Question: I recently came across some behaviour that I simply could not and cannot explain, related to Delphi interface variables.
Essentially, it boils down to an implicit interface variable that the compiler generates in the 'Broadcast' method.
At the end statement that terminates the method, the epilogue code contains two calls to 'IntfClear'. One of which I can explain, it corresponds to the 'Listener' local variable. The other one I cannot explain and it takes you to 'TComponent._Release' (Debug DCUs) after the object instance has been destroyed. It doesn't result in an AV, but that's just lucky, and with full FastMM debug a post-destruction instance access is reported.
Here's the code:
'''
program UnexpectedImplicitInterfaceVariable;
{$APPTYPE CONSOLE}
uses
SysUtils, Classes;
type
IListener = interface
['{6D905909-98F6-442A-974F-9BF5D381108E}']
procedure HandleMessage(Msg: Integer);
end;
TListener = class(TComponent, IListener)
//TComponent._AddRef and TComponent_Release return -1
private
procedure HandleMessage(Msg: Integer);
end;
{ TListener }
procedure TListener.HandleMessage(Msg: Integer);
begin
end;
type
TBroadcaster = class
private
FListeners: IInterfaceList;
FListener: TListener;
public
constructor Create;
procedure Broadcast(Msg: Integer);
end;
constructor TBroadcaster.Create;
begin
inherited;
FListeners := TInterfaceList.Create;
FListener := TListener.Create(nil);
FListeners.Add(FListener);
end;
procedure TBroadcaster.Broadcast(Msg: Integer);
var
i: Integer;
Listener: IListener;
begin
for i := 0 to FListeners.Count-1 do
begin
Listener := FListeners[i] as IListener;
Listener.HandleMessage(Msg);
end;
Listener := nil;
FListeners.Clear;
FreeAndNil(FListener);
end;//method epilogue: why is there a call to IntfClear and then TComponent._Release?
begin
with TBroadcaster.Create do
begin
Broadcast(42);
Free;
end;
end.
'''
And here's the disassembly of the epilogue:

There, clear as day, are the two calls to IntfClear.
So, who can see the obvious explanation that I am missing?
---
Well, Uwe got it straight away. 'FListeners[i]' needs a temporary implicit variable for its result variable. I didn't see that since I was assigning to 'Listener', but of course that's a different variable.
The following variant is an explicit representation of what the compiler is generating for my original code.
'''
procedure TBroadcaster.Broadcast(Msg: Integer);
var
i: Integer;
Intf: IInterface;
Listener: IListener;
begin
for i := 0 to FListeners.Count-1 do
begin
Intf := FListeners[i];
Listener := Intf as IListener;
Listener.HandleMessage(Msg);
end;
Listener := nil;
FListeners.Clear;
FreeAndNil(FListener);
end;
'''
When written this way it is obvious that Intf cannot be cleared until the epilogue.
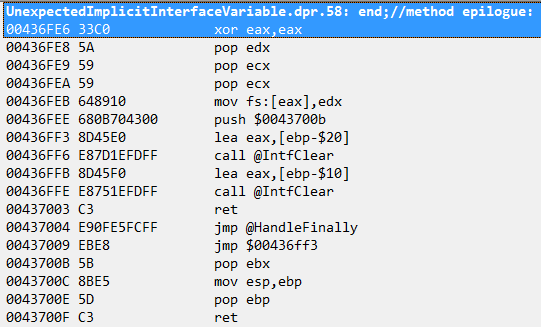
Answer: Just a guess, but perhaps the 'FListeners[i] as IListener' uses a temporary variable for 'FListeners[i]'. After all it is the result of a function call.